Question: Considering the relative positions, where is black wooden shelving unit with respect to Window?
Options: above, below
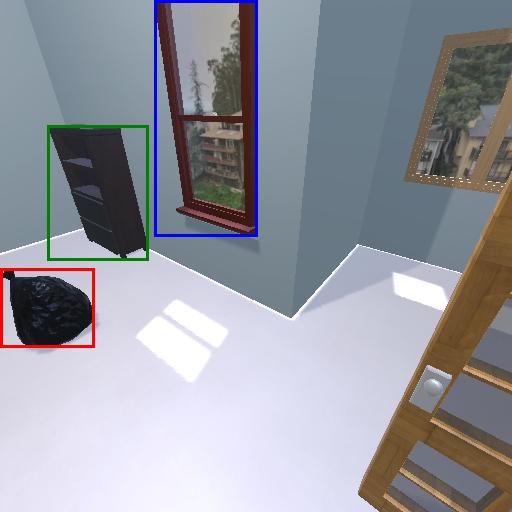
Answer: above